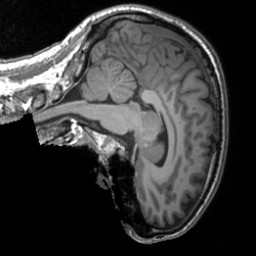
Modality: T1w
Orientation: sagittal
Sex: male
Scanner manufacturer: siemens
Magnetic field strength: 3 T
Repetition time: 1.9 s
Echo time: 0.00226 s